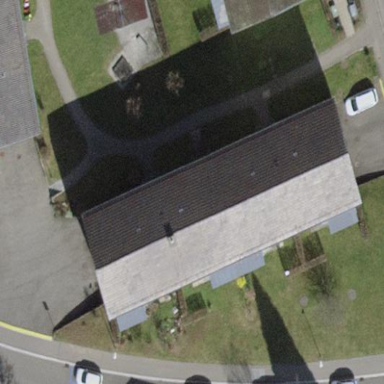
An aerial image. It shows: Pitched roof building.